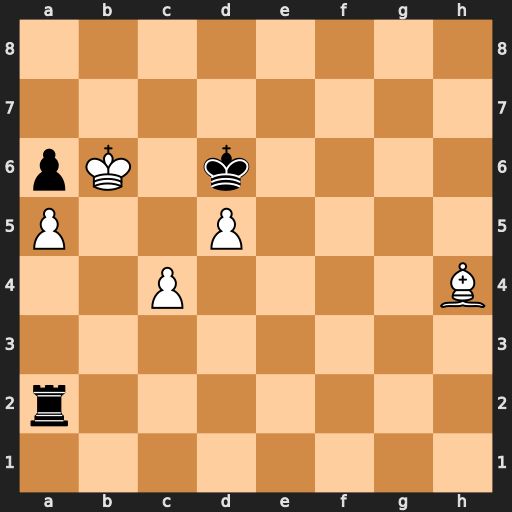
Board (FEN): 8/8/pK1k4/P2P4/2P4B/8/r7/8
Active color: w
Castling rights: -
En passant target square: -
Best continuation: Bg3+ Kd7 Kxa6 Rb2 Be5